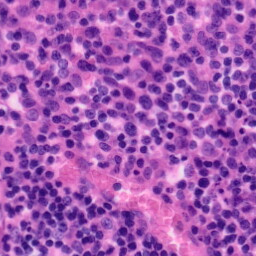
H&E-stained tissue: Tonsil